Question: I am trying to downcast 'java.sql.Connection' to 'org.postgresql.jdbc4.Jdbc4Connection' like this:

As you can see, Netbeans tells me 'localConn' is '($Proxy6) org.postgresql.jdbc4.Jdbc4Connection@5894585b', and it is an instance of 'org.postgresql.jdbc4.Jdbc4Connection'.
So here are my questions:
1. What does ($Proxy6) org.postgresql.jdbc4.Jdbc4Connection@5894585b mean?
2. How can I get org.postgresql.jdbc4.Jdbc4Connection from it?
Thanks,
'localConn instanceof org.postgresql.jdbc4.Jdbc4Connection' returns .
I use Mybatis.
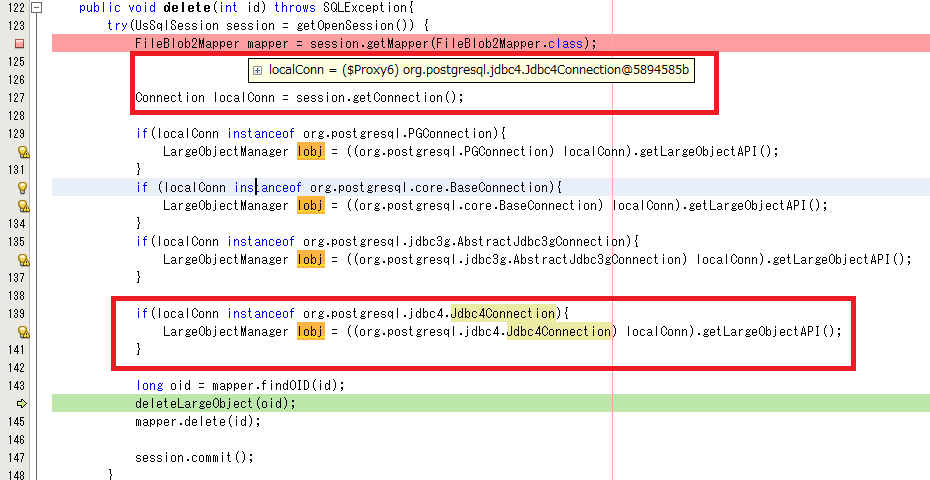
Answer: I suppose that you are using iBatis/MyBatis. If so, there is a static method on 'com.ibatis.common.jdbc.SimpleDataSource' that returns the unwrapped connection:
'''
public static Connection unwrapConnection(Connection conn)
'''
This method will return the real connection without the proxy, and you will can do the downcast.